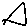
Label: triangle